Field crop: tomato
Growth stage: 2
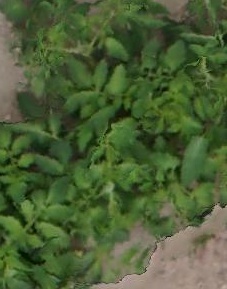
Species: tomato